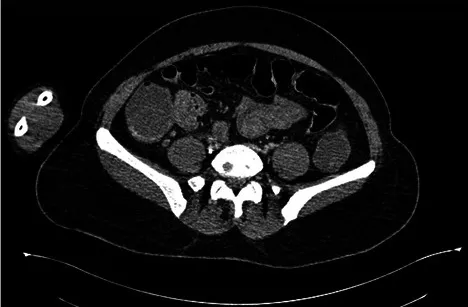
Abdominal computed tomography of the abdomen showing an irregular wall thickening.
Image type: radiology (ct)